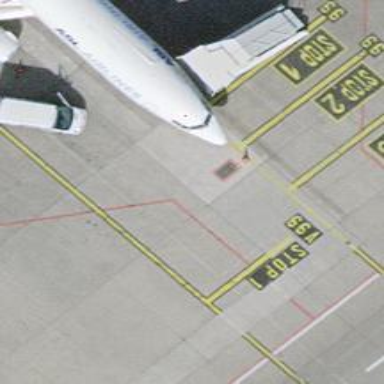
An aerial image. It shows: Airport parking position.